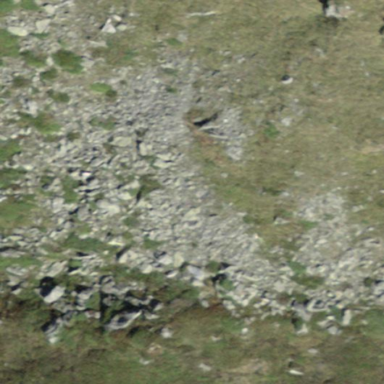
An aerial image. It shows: Natural scree.